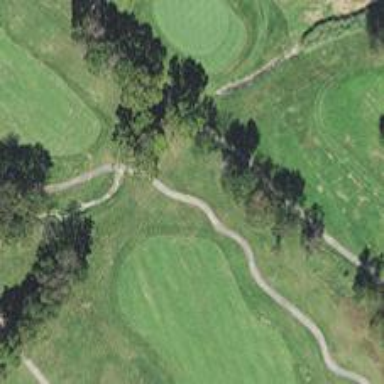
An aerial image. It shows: Golf hole.